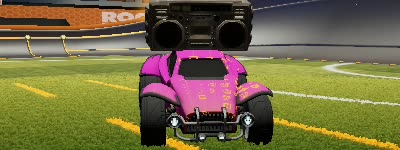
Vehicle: octane